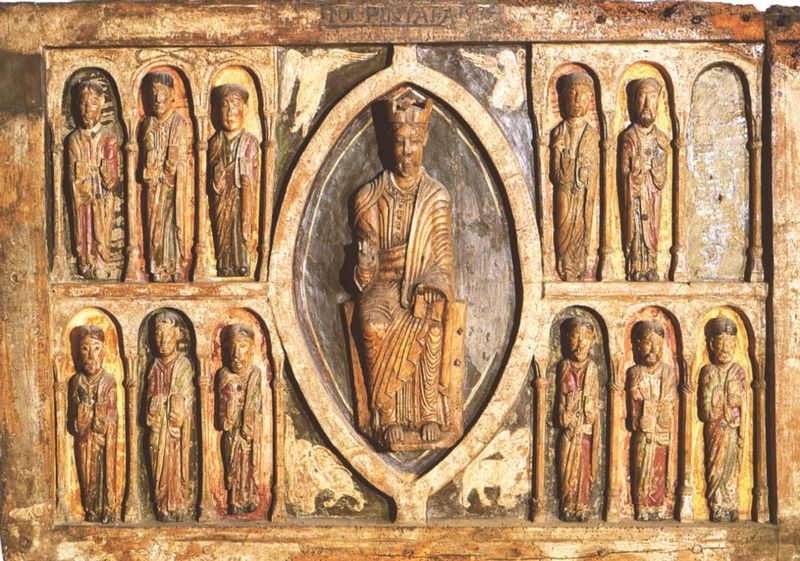
Titel: Antependium aus S. Maria in Tahull, Majestas Domini und Apostel
Institution: Barcelona, Museo de Arte de Cataluna
Schlagwörter: flügel, gott, kopf, mann, umhang, weiß, gelb, grün, menschen, sitzen, braun, holz, kleid, kleider, mitte, männer, schwarz, säulen, rot, beige, leute, ornament, alt, bart, falten, rahmen, stehen, stein, kirche, gewand, haare, mantel, sitzend, stehend, personen, krone, oval, engel, skulptur, relief, farbig, farben, mauer, figuren, könig, thron, tafel, inschrift, zehen, bemalt, foto, buch, herrscher, fürst, schnitzerei, christus, jesus, jesus christus, zentral, segnen, umhänge, heilige, jünger, heilig, zwölf, umrahmt, prinzen, erlöser, nischen, zentriert, mandorla, apostel, abt, fürsten, holzschnitzerei, messias, gottessohn, sohn gottes, christkind, kurfürsten, rotgrün, christkönig, antilami, antelami, umramt, heilland, erretter, jesus von nazaret, focusiert, mandrola